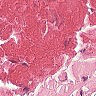
Metastatic tissue present: no